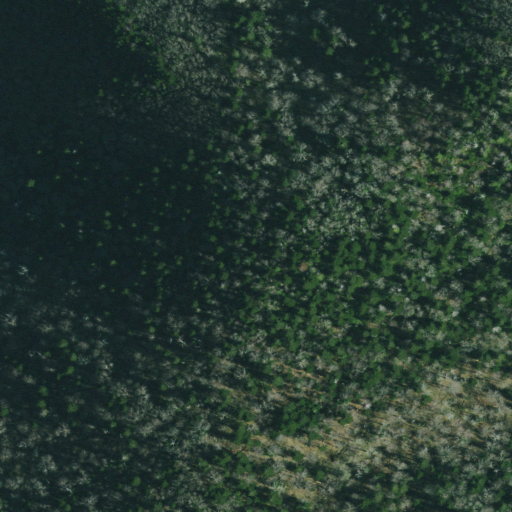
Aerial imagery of mountain in Tennessee named Snake Den Mountain containing mixed forest and evergreen forest